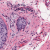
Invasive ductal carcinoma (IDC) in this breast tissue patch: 0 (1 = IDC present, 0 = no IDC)